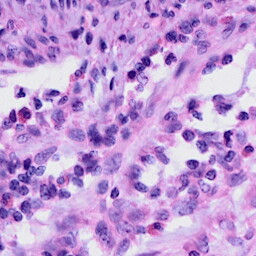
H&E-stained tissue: Cervix